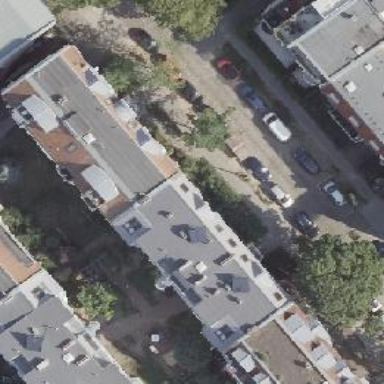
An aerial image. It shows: Saltbox-roofed apartment building.